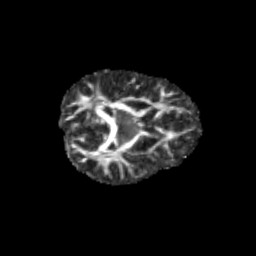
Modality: FA
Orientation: axial
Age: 12
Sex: female
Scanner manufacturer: siemens
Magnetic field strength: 3 T
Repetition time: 3.8 s
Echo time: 0.07 s